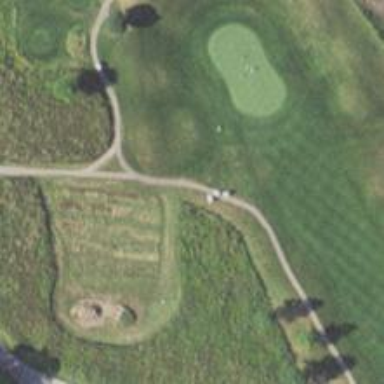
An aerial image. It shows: Path for both road and golf.